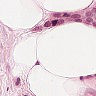
Metastatic tissue present: yes